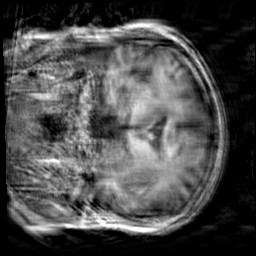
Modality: T1w
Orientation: coronal
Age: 41
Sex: male
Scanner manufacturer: siemens
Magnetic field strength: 3 T
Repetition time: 2.3 s
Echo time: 0.00303 s